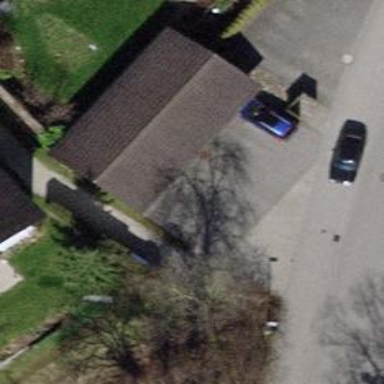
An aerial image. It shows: Garage.